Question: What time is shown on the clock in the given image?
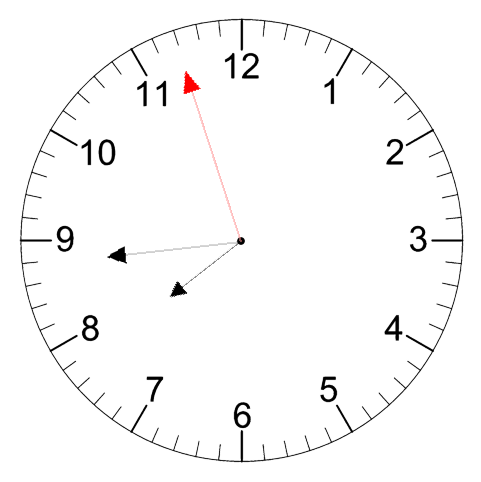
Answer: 07:43:57